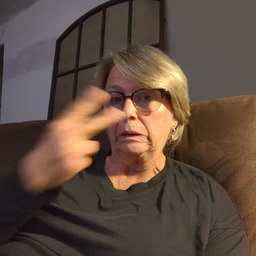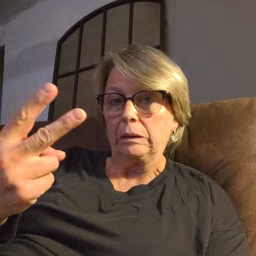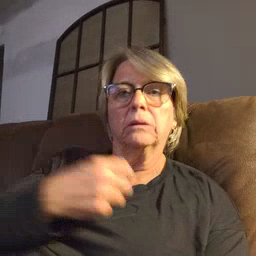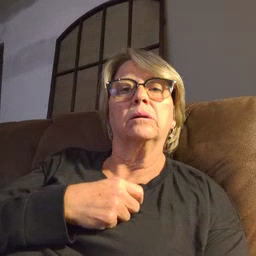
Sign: see